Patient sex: M
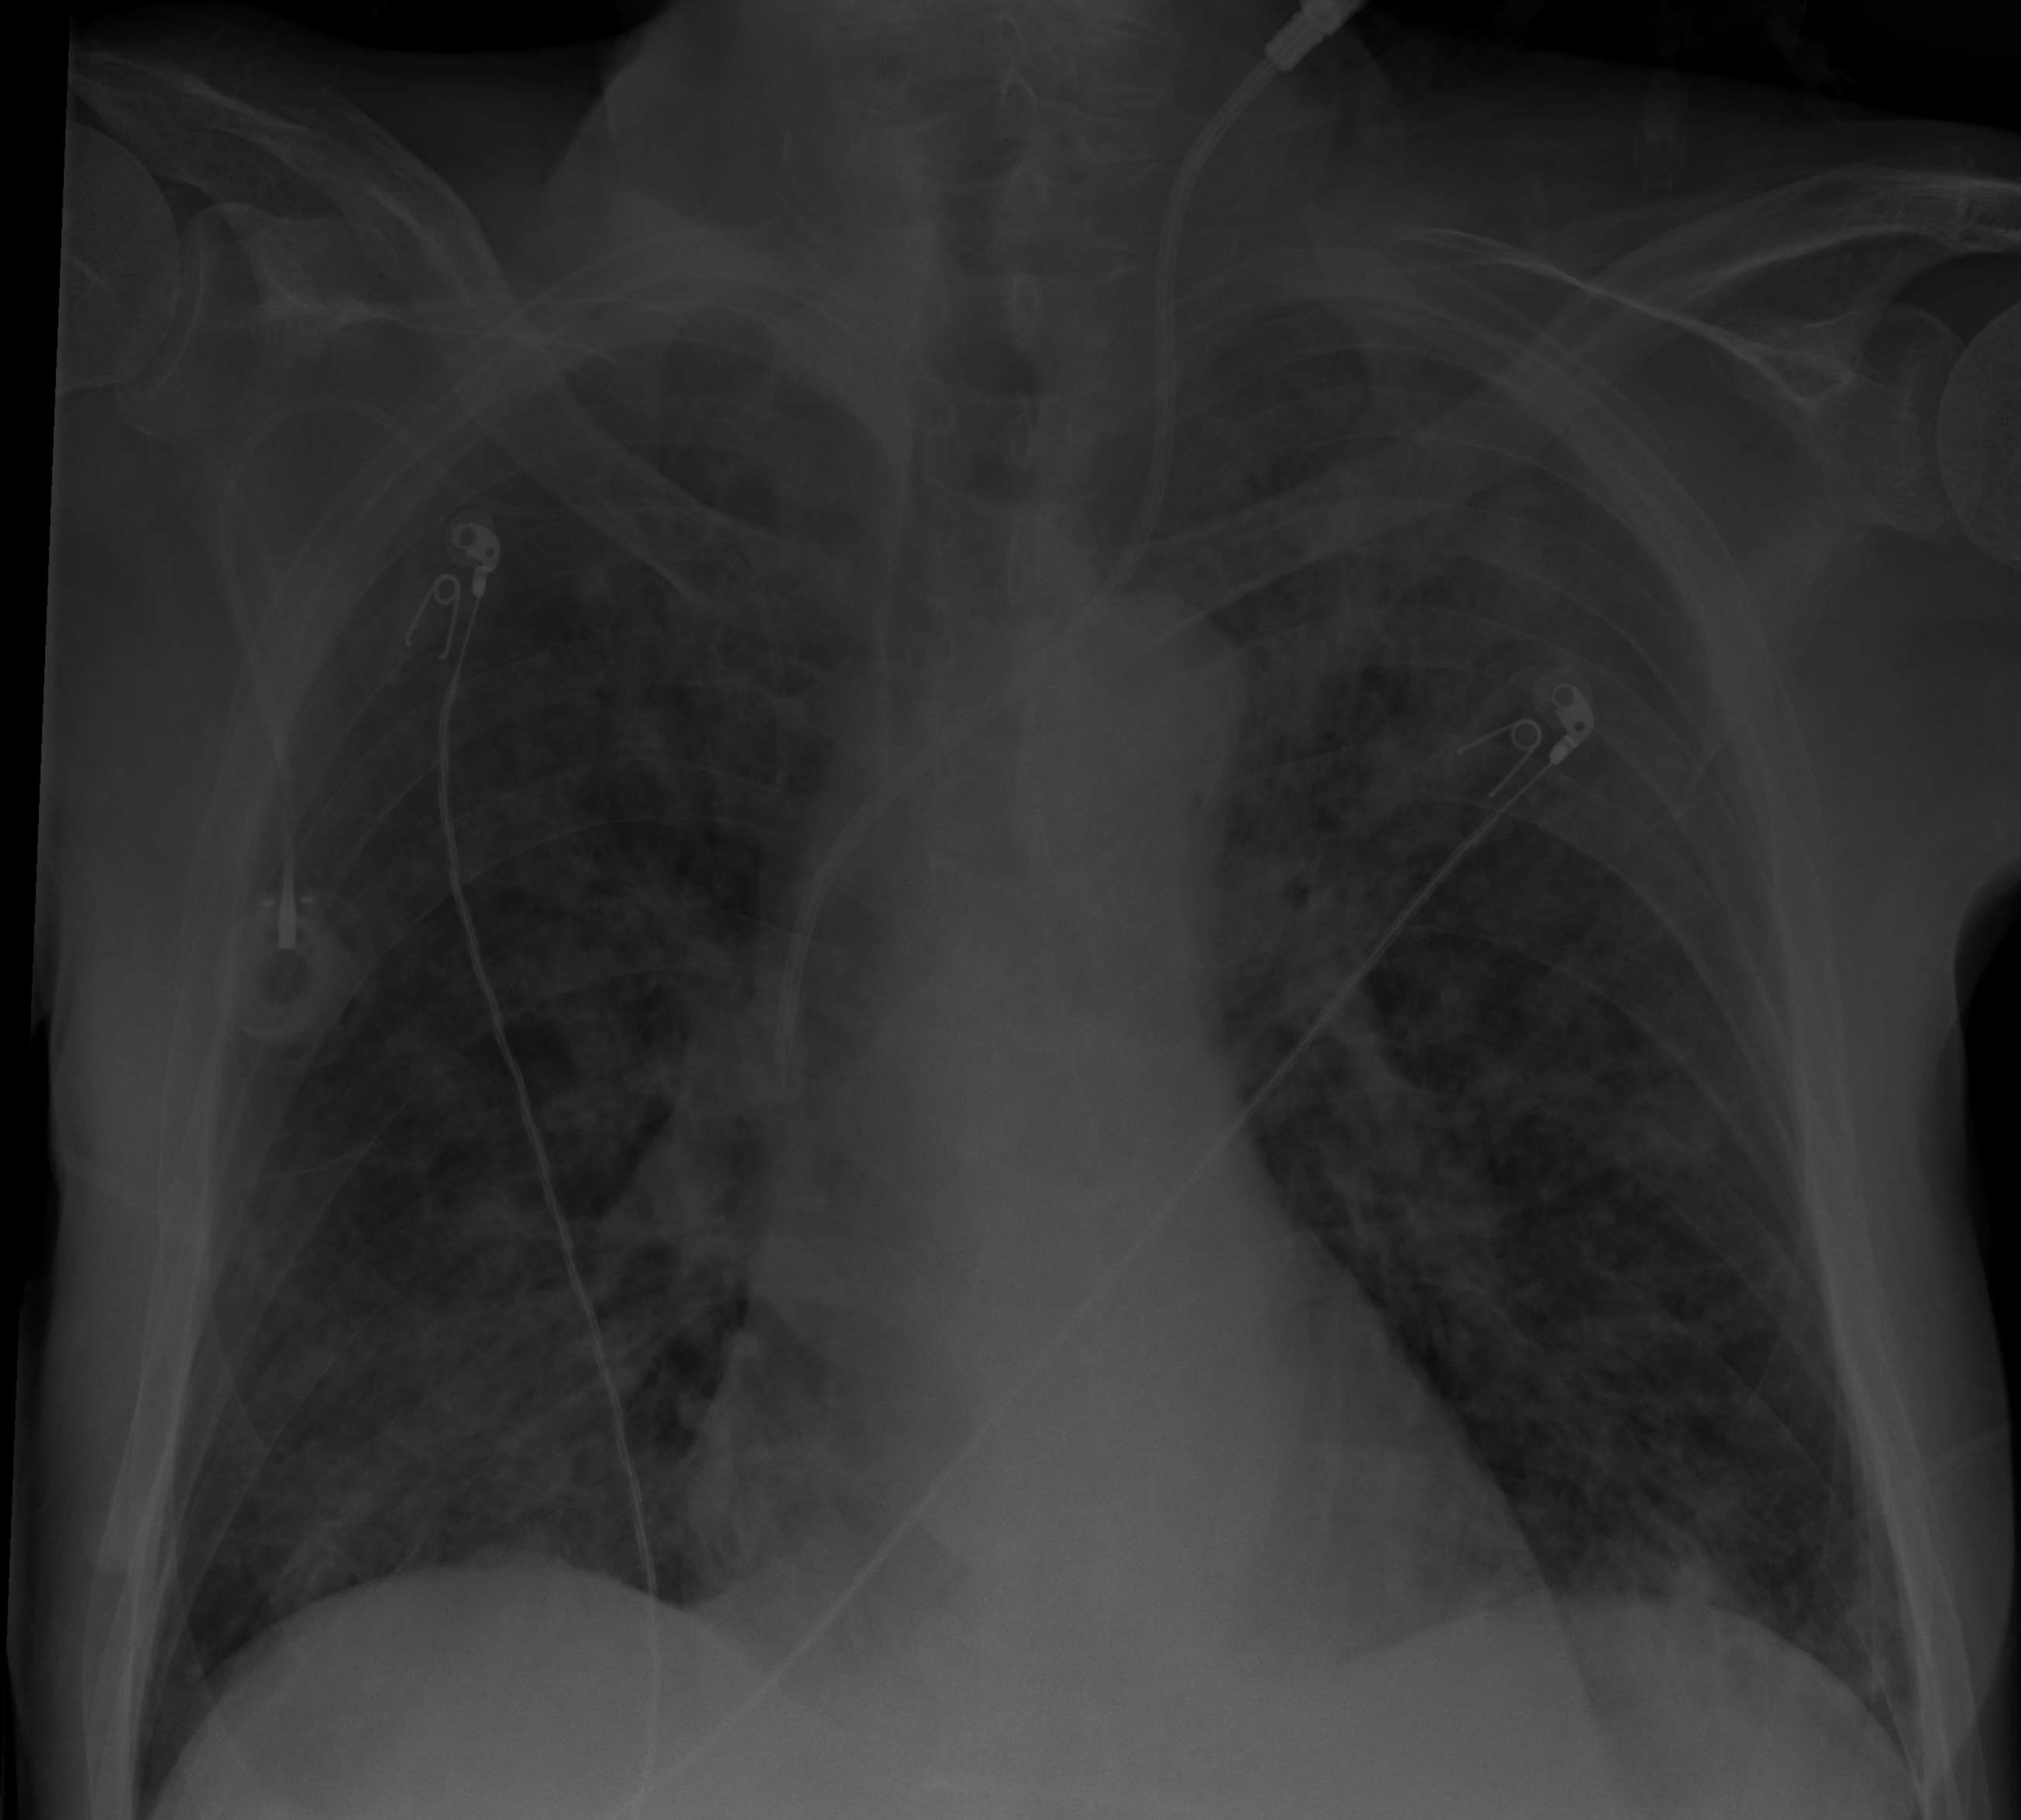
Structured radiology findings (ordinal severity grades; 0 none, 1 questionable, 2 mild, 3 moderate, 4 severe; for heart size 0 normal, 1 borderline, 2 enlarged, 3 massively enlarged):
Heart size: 0
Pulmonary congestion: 0
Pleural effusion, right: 0
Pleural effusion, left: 0
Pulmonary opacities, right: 3
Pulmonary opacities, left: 3
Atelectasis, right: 2
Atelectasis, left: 2